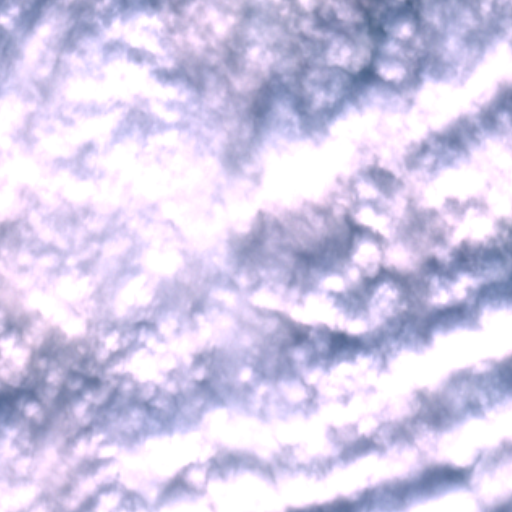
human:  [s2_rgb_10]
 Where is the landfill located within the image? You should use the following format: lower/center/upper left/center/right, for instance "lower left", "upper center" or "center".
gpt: The landfill is located in the center left of the image.
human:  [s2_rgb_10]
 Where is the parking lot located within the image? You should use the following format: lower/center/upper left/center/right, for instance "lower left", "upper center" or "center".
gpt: The parking lot is located in the lower left of the image.
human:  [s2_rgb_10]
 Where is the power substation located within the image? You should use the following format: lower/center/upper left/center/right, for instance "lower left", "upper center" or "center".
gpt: The power substation is located in the center right of the image.
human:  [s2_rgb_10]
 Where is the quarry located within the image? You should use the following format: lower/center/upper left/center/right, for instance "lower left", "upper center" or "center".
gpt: The quarry is located in the upper left of the image.
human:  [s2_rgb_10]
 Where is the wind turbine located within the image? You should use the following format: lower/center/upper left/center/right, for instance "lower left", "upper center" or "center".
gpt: The wind turbine is located in the upper left of the image.
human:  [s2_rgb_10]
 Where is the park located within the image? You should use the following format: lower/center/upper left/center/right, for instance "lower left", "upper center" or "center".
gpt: There is no park in the image.